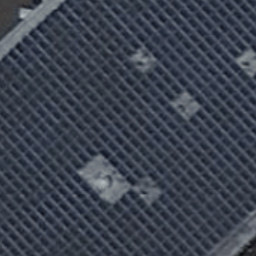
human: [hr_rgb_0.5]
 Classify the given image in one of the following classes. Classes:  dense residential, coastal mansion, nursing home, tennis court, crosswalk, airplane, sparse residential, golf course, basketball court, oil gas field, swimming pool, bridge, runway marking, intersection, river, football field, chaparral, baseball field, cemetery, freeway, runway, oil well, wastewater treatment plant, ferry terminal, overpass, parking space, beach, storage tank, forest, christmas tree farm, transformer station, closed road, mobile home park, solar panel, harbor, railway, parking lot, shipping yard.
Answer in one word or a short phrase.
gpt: solar panel